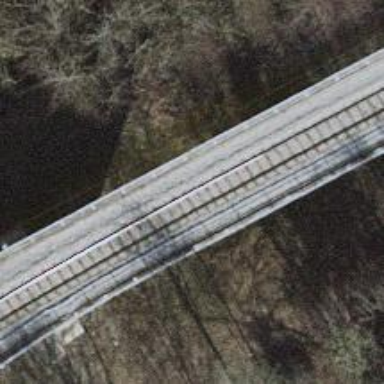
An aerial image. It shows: Railway bridge with electrified contact line. There is one track on the bridge.